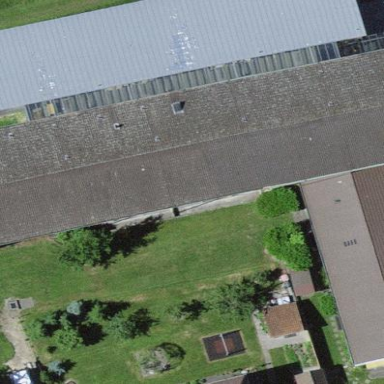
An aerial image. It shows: School building.